Field crop: maize
Growth stage: 2
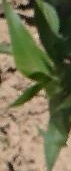
Species: maize